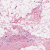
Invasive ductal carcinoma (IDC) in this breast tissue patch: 0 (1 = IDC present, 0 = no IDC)